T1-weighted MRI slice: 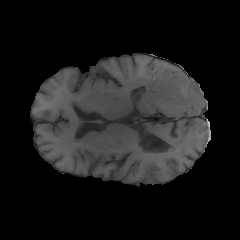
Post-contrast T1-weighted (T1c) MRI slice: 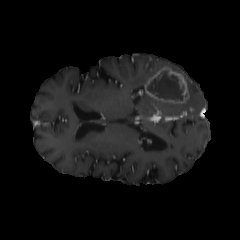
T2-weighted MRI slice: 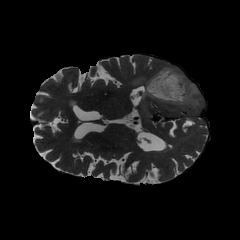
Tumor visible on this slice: yes